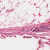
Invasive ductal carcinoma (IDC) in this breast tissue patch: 0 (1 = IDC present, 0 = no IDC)